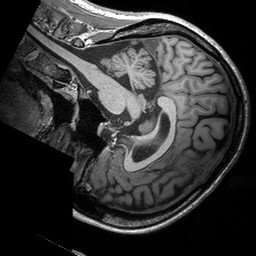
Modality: T1w
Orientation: sagittal
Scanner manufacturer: siemens
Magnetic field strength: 3 T
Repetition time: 2.53 s
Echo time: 0.00288 s